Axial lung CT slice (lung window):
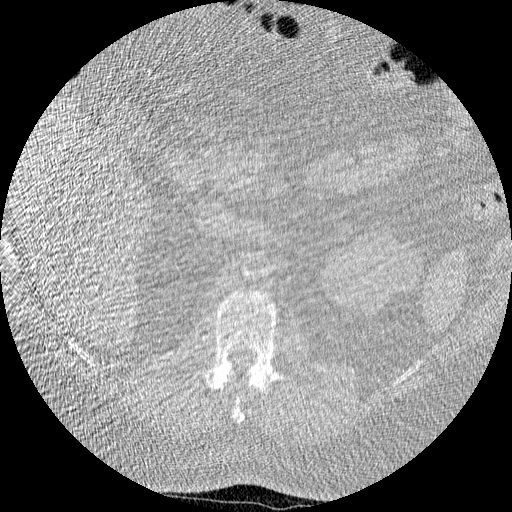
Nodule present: no